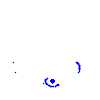
Particle: pion